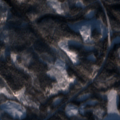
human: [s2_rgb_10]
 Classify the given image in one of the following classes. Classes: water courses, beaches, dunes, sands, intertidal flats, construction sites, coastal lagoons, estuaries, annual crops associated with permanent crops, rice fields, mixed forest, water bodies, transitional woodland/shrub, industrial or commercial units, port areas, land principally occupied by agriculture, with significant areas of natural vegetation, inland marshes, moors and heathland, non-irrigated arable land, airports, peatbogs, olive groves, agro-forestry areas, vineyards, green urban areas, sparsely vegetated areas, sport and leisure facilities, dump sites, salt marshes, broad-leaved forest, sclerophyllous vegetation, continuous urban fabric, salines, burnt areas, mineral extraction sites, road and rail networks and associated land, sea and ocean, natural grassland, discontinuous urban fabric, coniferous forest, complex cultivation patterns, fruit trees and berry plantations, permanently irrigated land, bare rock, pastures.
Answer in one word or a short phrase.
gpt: coniferous forest, mixed forest, transitional woodland/shrub